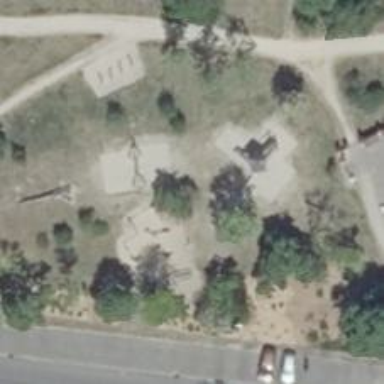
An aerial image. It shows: Playground area for leisure activities on the land.